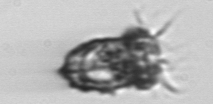
Label: Tintinnopsis